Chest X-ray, AP view. Patient: 44 years old, sex M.
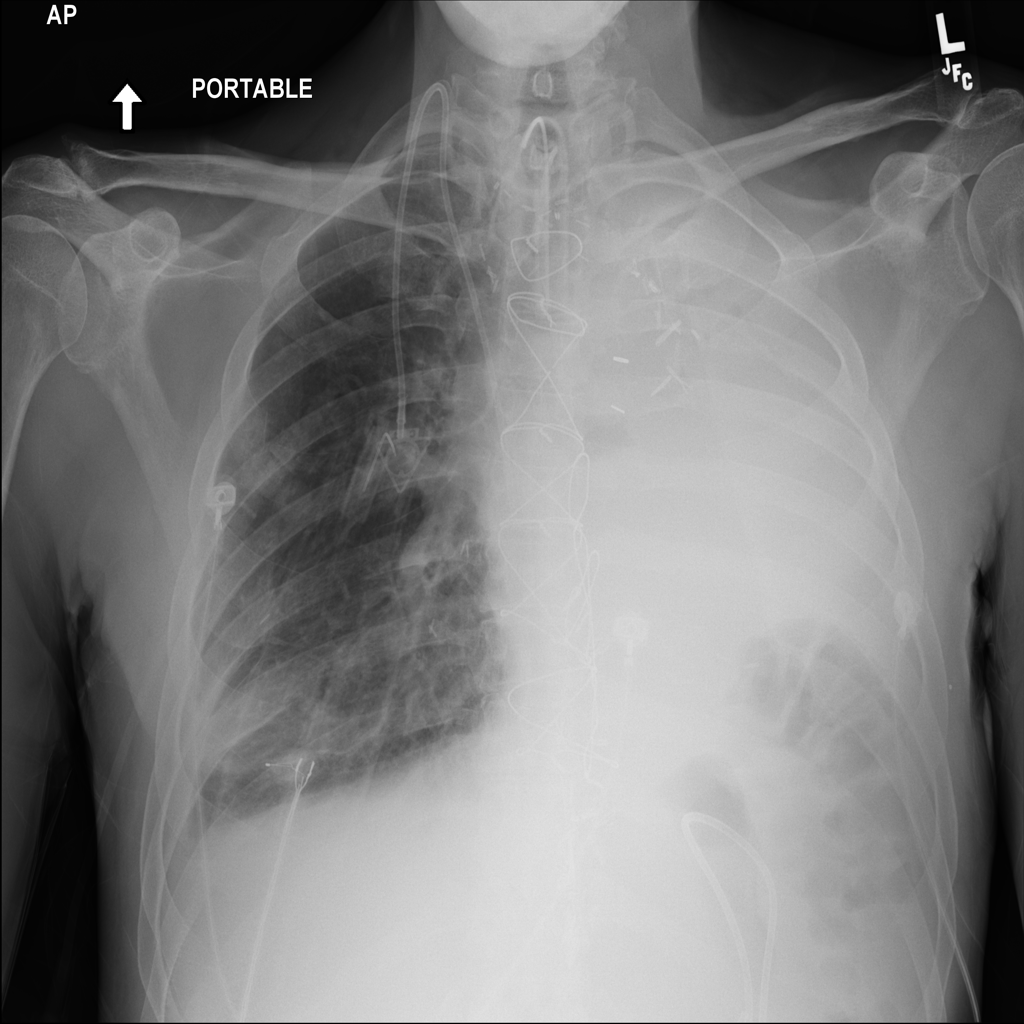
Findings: Effusion